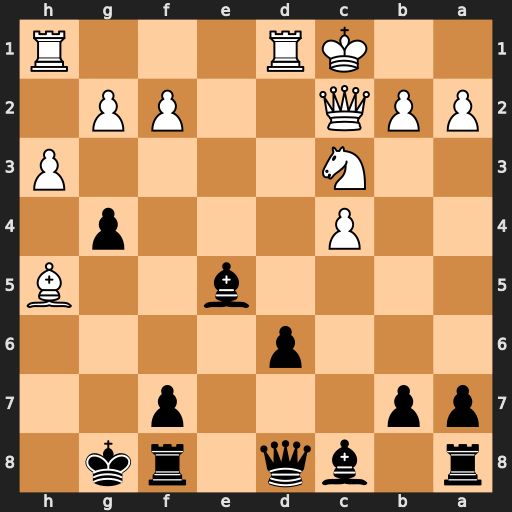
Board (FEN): r1bq1rk1/pp3p2/3p4/4b2B/2P3p1/2N4P/PPQ2PP1/2KR3R
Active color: b
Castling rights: -
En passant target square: -
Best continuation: Qg5+